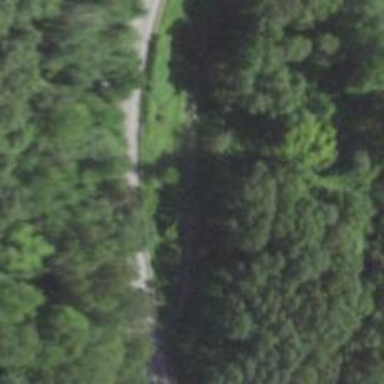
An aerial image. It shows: Asphalt path parallel to abandoned railway.